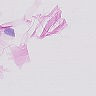
Metastatic tissue present: no